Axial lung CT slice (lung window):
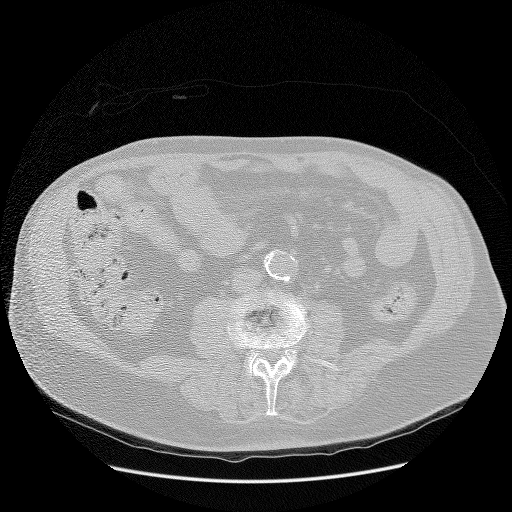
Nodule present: no